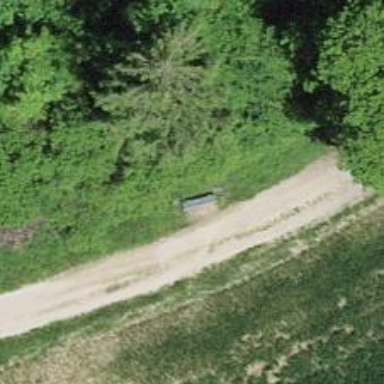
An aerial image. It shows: Bench for seating.